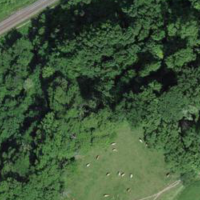
EUNIS habitat code: 41
Species observed at this site:
Tachybaptus ruficollis
Podiceps cristatus
Fulica atra
Alcedo atthis
Emberiza citrinella
Sylvia borin
Falco peregrinus
Aegithalos caudatus
Gallinago gallinago
Hippolais polyglotta
Chroicocephalus ridibundus
Pernis apivorus
Luscinia megarhynchos
Ardea purpurea
Cygnus olor
Gallinula chloropus
Larus michahellis
Cardamine pratensis
Cuculus canorus
Dryocopus martius
Saxicola rubicola
Panurus biarmicus
Picus viridis
Acrocephalus arundinaceus
Acrocephalus schoenobaenus
Alopochen aegyptiaca
Anas platyrhynchos
Ixobrychus minutus
Aythya fuligula
Streptopelia turtur
Circus aeruginosus
Phalacrocorax carbo
Dryobates minor
Mareca strepera
Locustella naevia
Egretta garzetta
Locustella luscinioides
Milvus migrans
Turdus pilaris
Columba oenas
Milvus milvus
Anser anser
Oriolus oriolus
Sterna hirundo
Phylloscopus trochilus